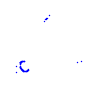
Particle: proton